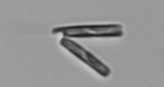
Label: Thalassionema